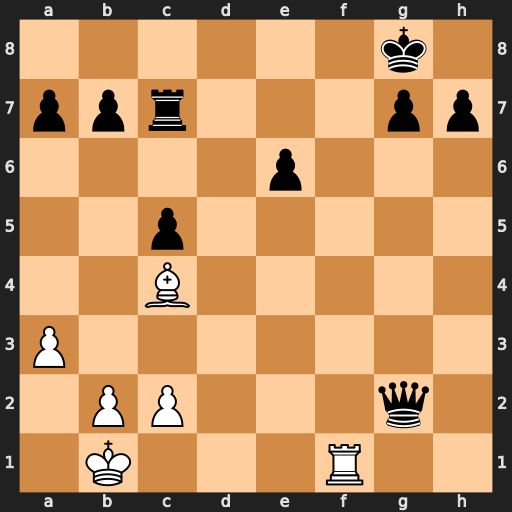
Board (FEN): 6k1/ppr3pp/4p3/2p5/2B5/P7/1PP3q1/1K3R2
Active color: w
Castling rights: -
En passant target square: -
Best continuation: Bxe6+ Rf7 Rxf7 Qe4 Rf6+ Qxe6 Rxe6